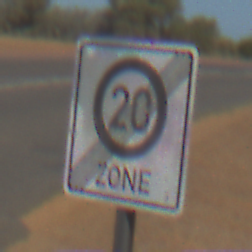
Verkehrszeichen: EndeZone20
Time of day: MorningAfternoon
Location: Outdoor (Nature)
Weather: Clear
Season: NotSpecified
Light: Natural